Chest X-ray:
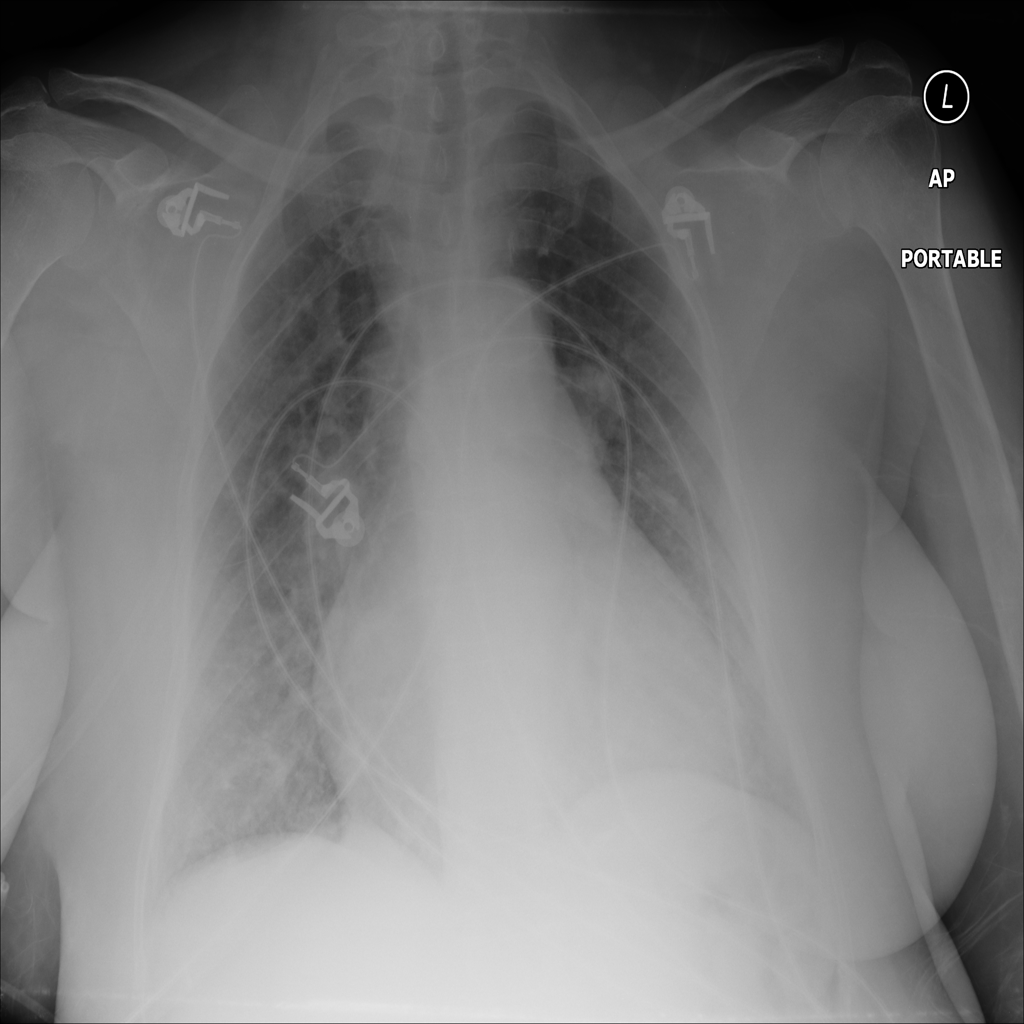
Findings: Cardiomegaly
No abnormal finding: no